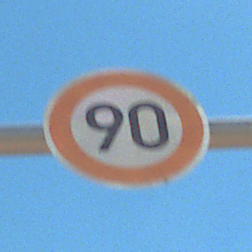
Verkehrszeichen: Geschwindigkeit90
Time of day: Midday
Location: Outdoor (Nature)
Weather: PartlyCloudy
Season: NotSpecified
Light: Natural